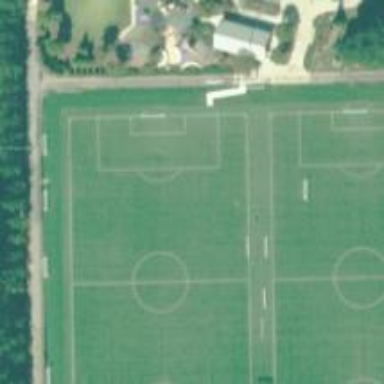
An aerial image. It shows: Soccer pitch with artificial turf for leisure sports activities.